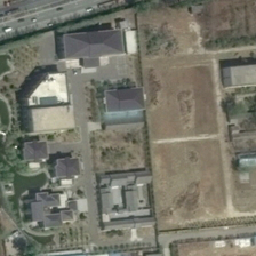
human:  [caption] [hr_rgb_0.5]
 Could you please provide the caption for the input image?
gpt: it is brown land, black buildings, gray roads, and green trees, grassland .

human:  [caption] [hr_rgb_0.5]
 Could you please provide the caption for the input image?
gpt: Some buildings and ponds are located in the resort area near the road.

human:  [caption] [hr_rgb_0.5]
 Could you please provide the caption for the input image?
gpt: Some buildings and a pond are located in the resort area near the road.

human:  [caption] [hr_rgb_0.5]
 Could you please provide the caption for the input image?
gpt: It is land, buildings, roads, trees and meadows.

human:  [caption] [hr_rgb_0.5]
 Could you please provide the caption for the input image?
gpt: This is land, buildings, roads, trees and grass.